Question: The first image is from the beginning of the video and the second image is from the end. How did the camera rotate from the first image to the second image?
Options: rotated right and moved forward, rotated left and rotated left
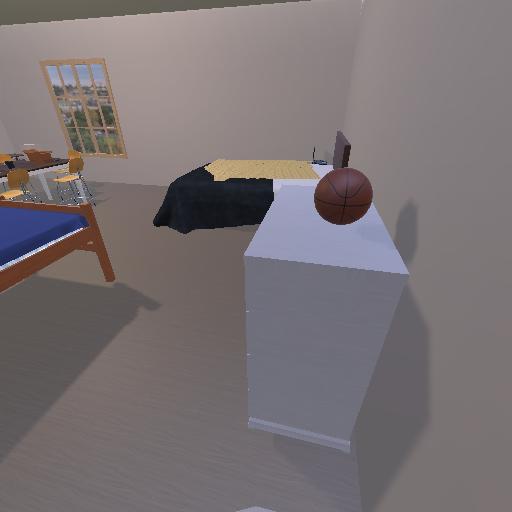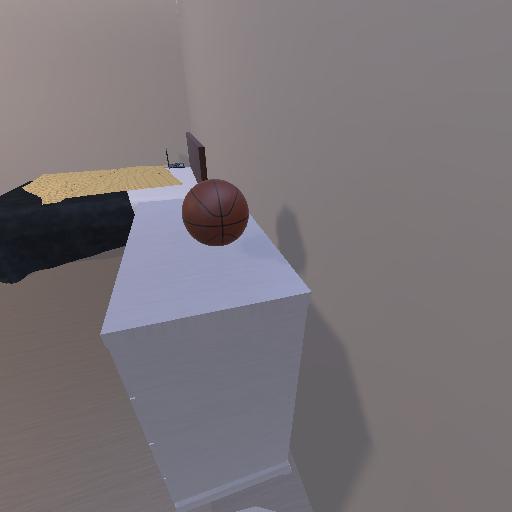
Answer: rotated right and moved forward